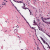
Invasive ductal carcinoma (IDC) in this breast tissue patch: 0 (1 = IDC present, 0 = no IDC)